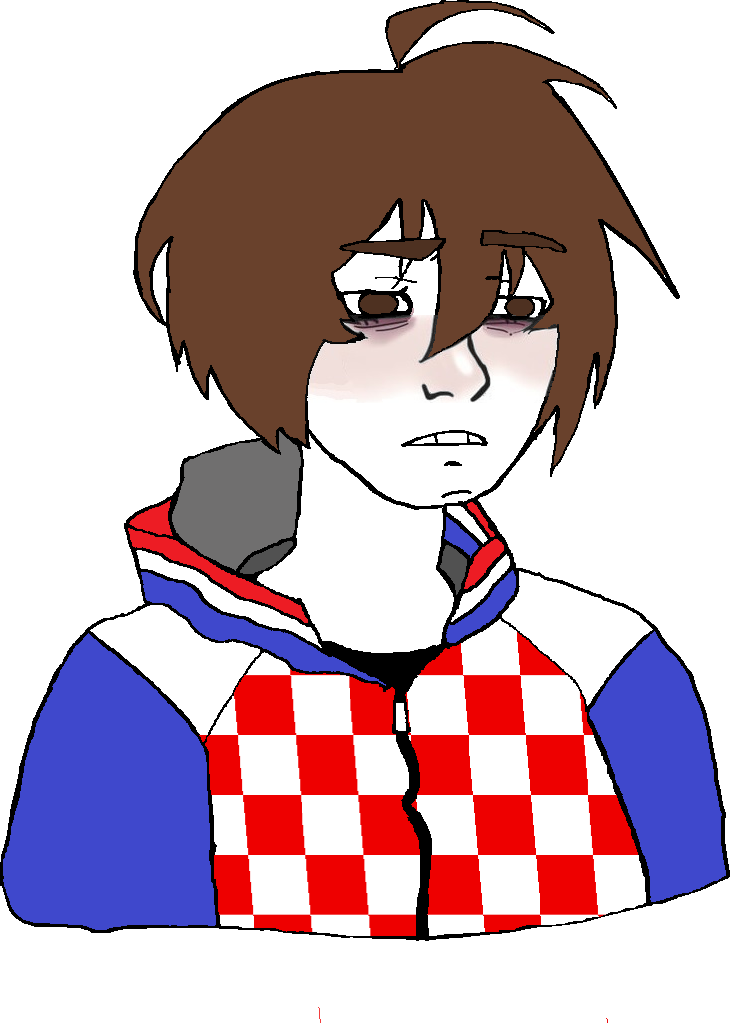
Label: 5_Twinkjak